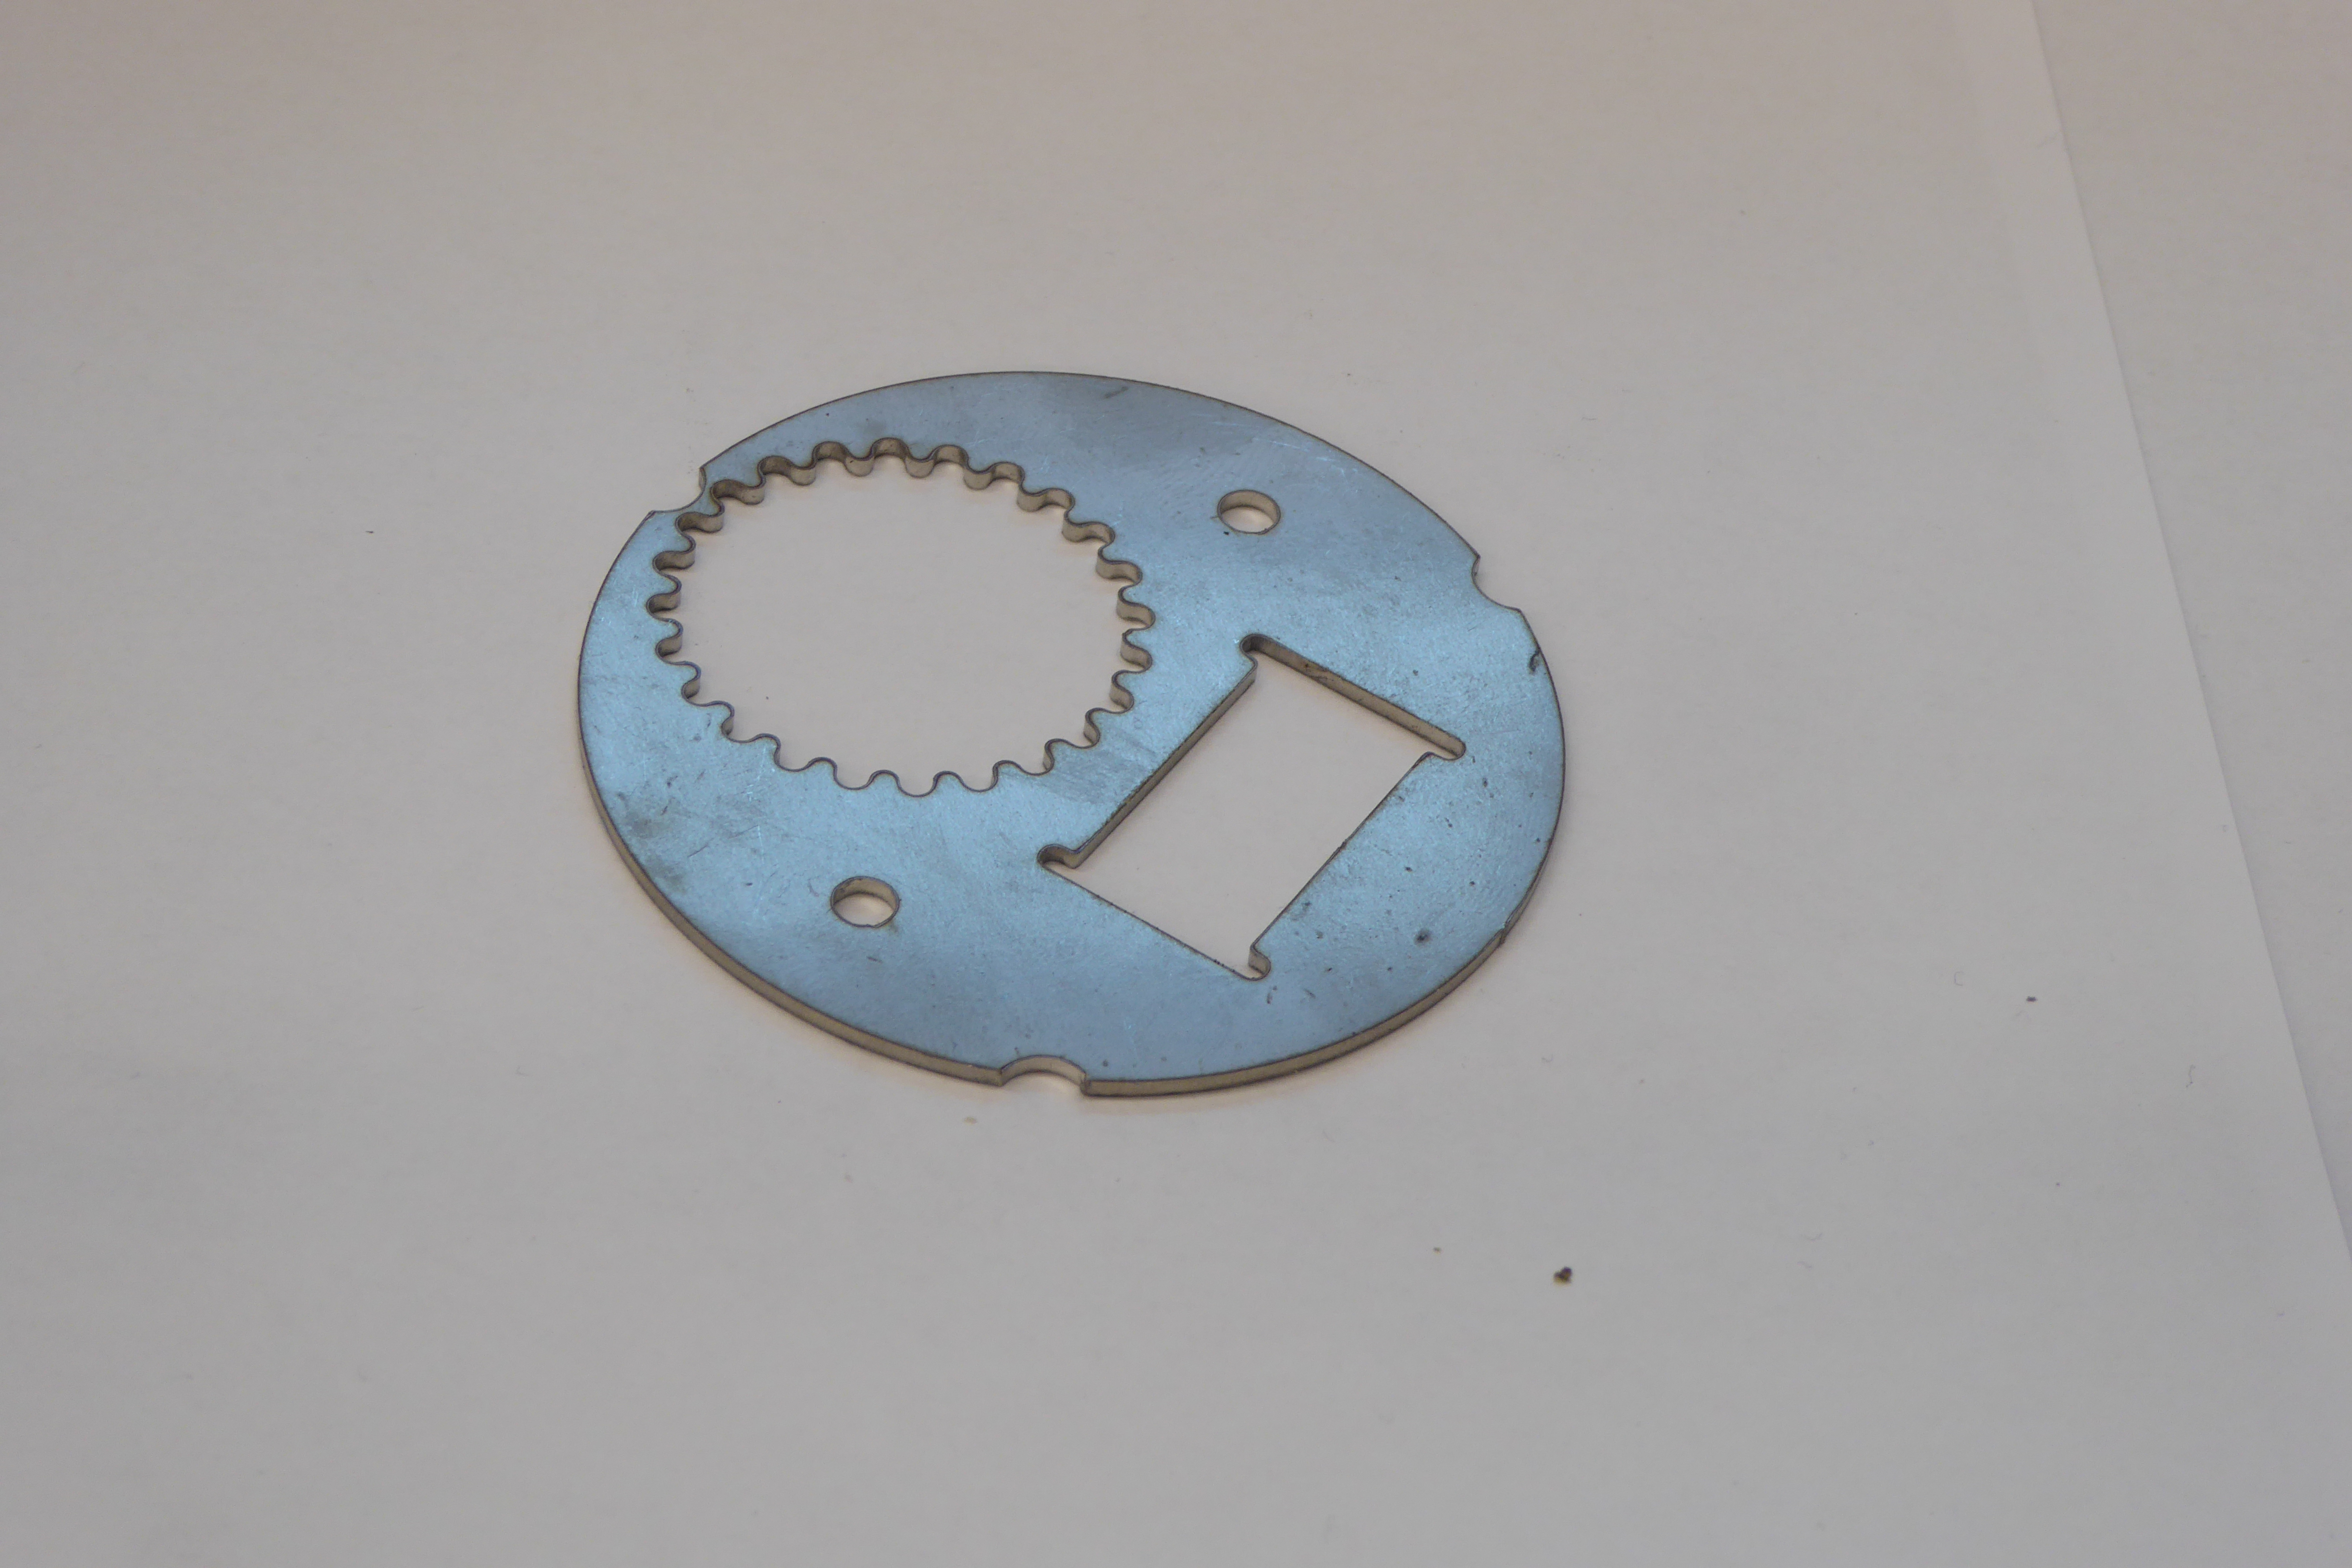
Label: Bottle Opener - Inlay